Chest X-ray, AP view. Patient: 56 years old, sex F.
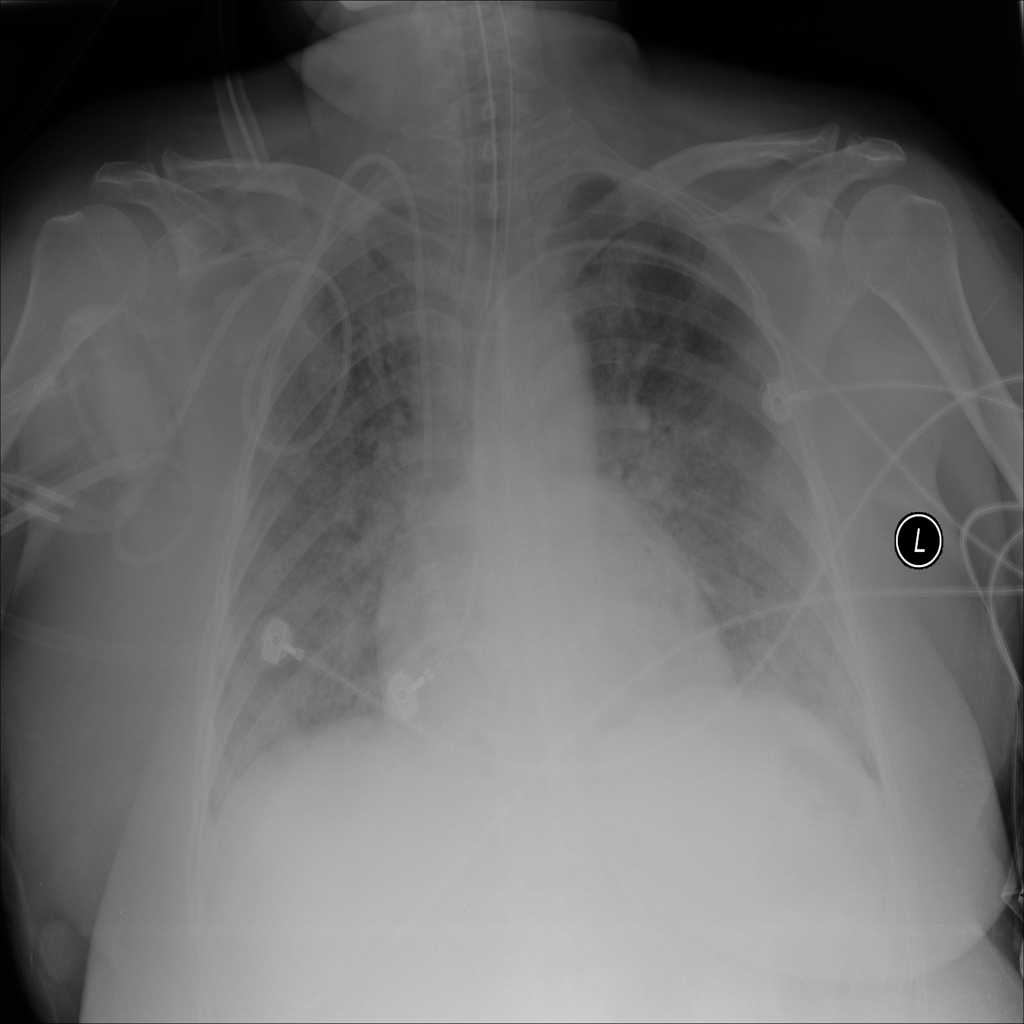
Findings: Edema